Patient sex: F
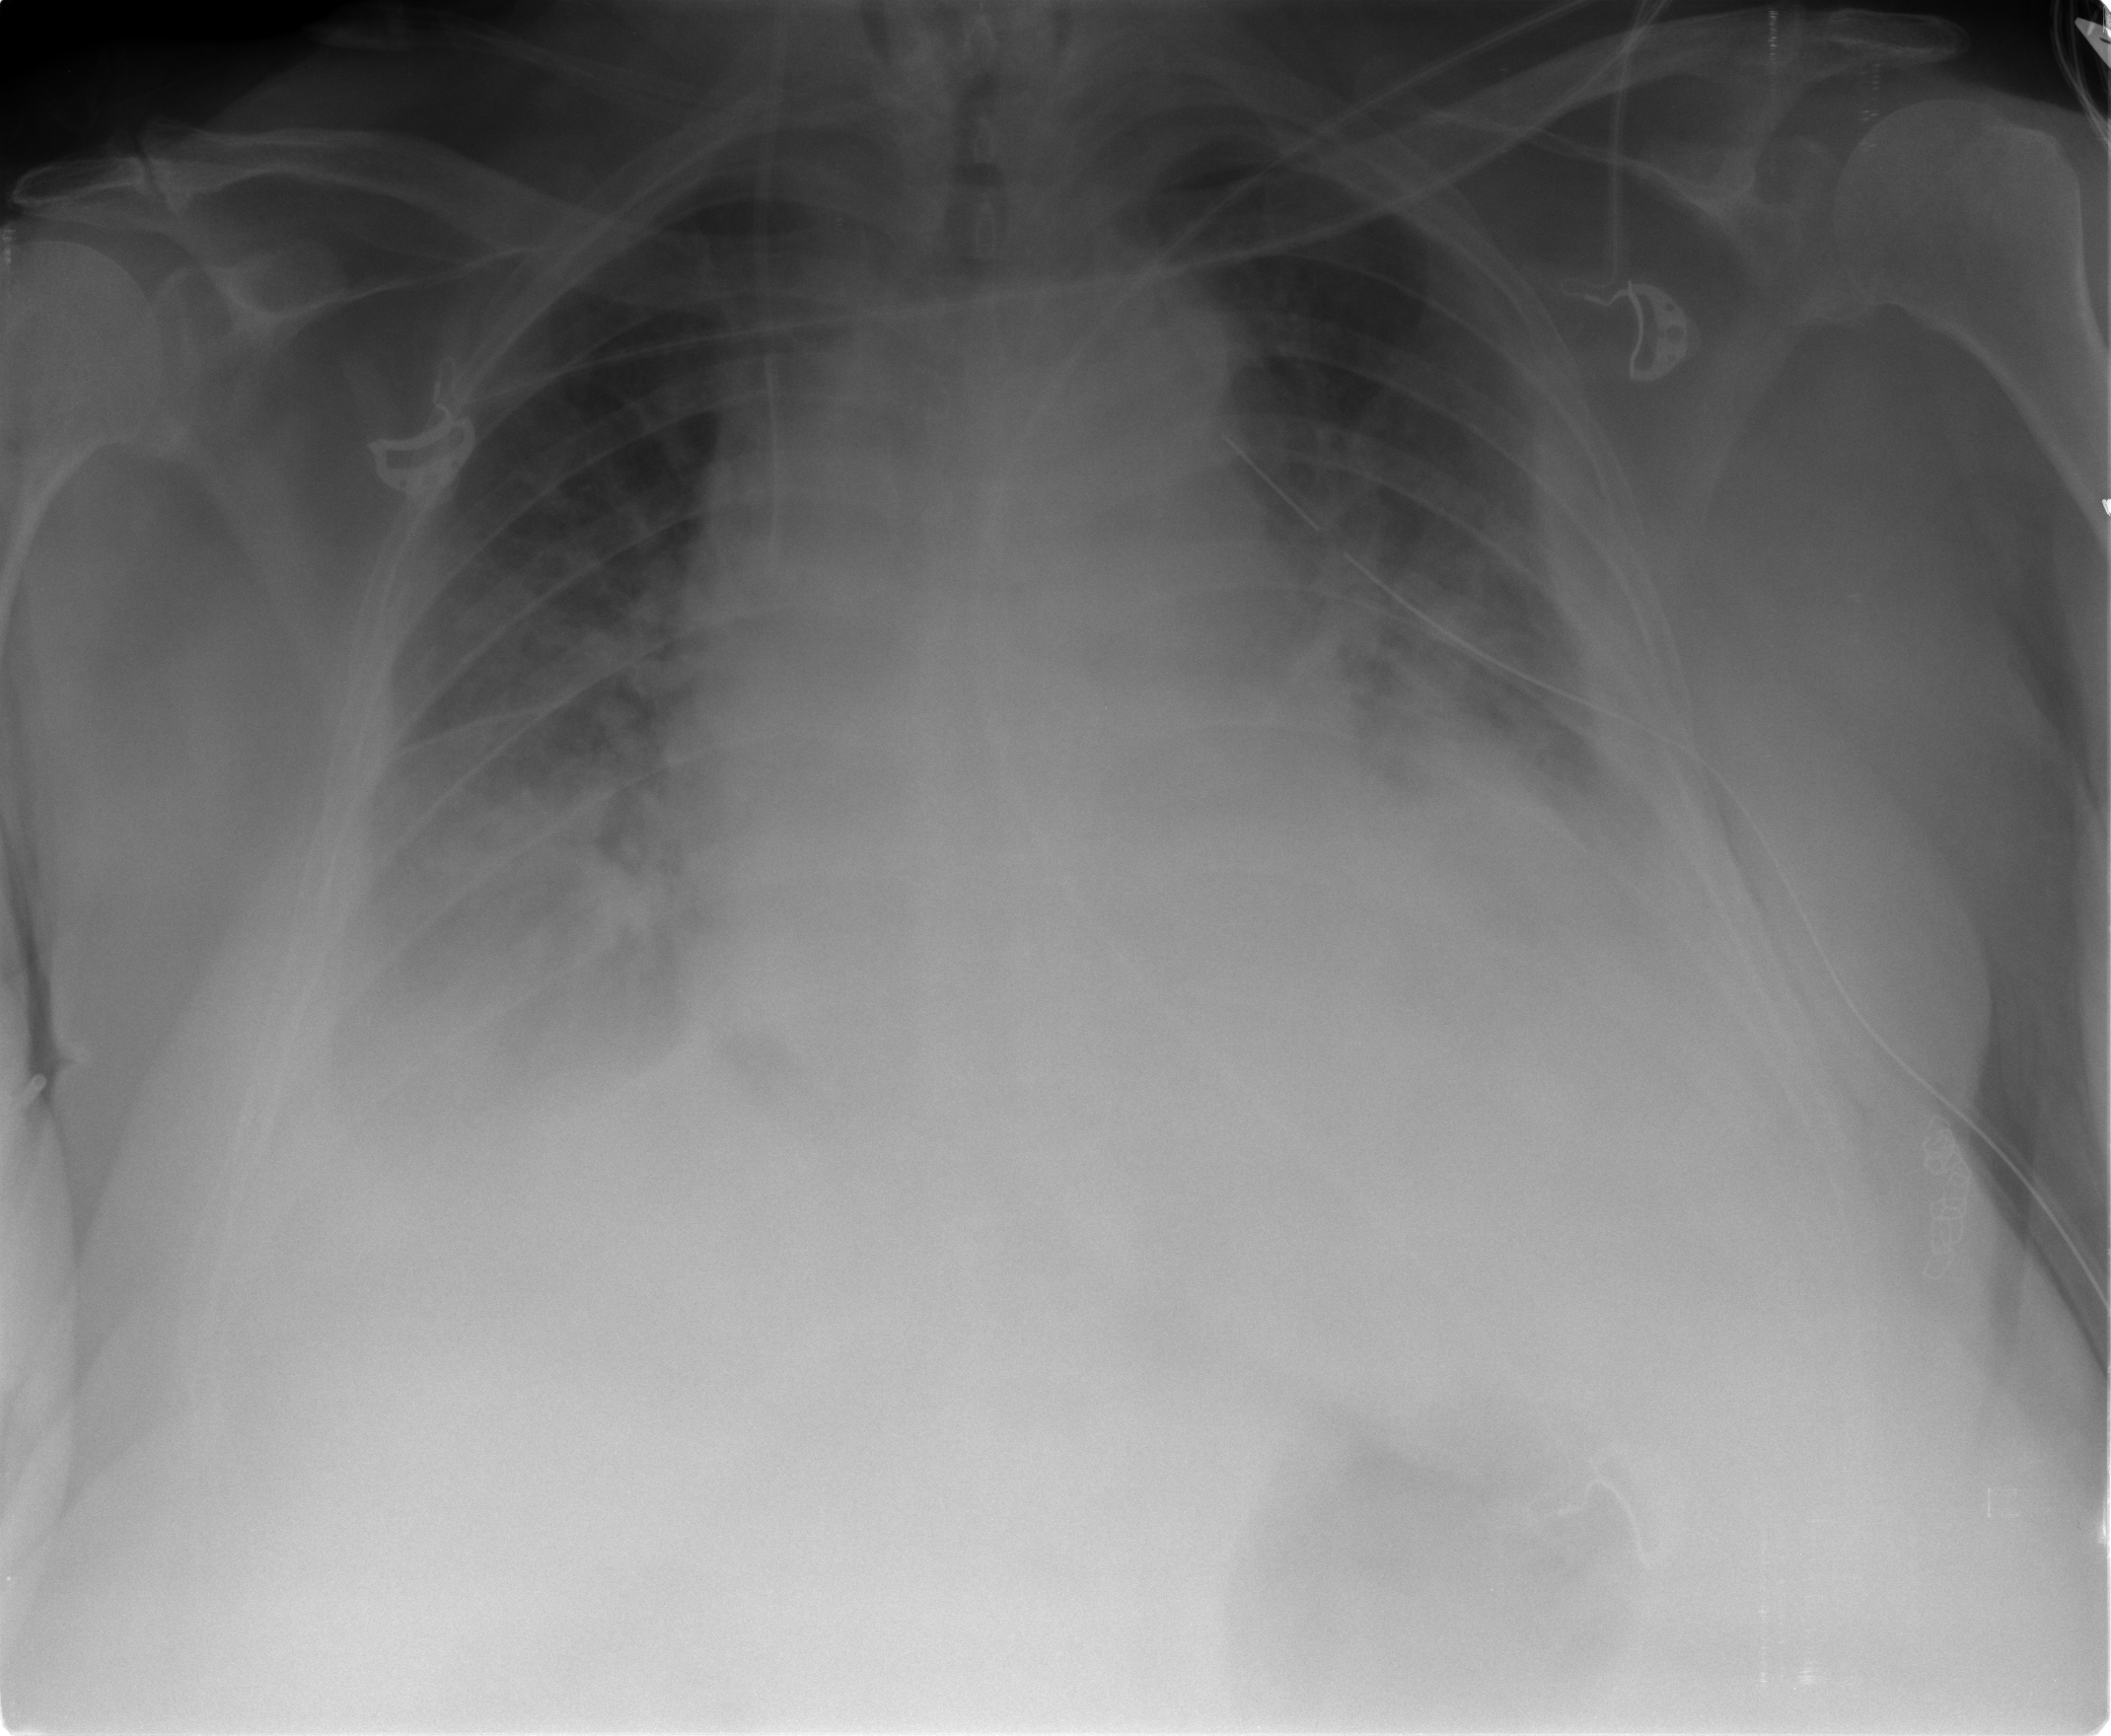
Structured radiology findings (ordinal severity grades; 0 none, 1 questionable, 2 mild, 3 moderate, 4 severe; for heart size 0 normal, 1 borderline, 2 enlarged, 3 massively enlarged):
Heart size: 2
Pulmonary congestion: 3
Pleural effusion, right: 3
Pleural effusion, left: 3
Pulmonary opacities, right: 1
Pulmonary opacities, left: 1
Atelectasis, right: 2
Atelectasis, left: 2